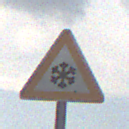
Verkehrszeichen: SchneeOderEisglaette
Umgebung: Outdoor, Nature
Tageszeit: Midday
Wetter: PartlyCloudy
Licht: Natural
Jahreszeit: NotSpecified
Kontrast: LowContrast